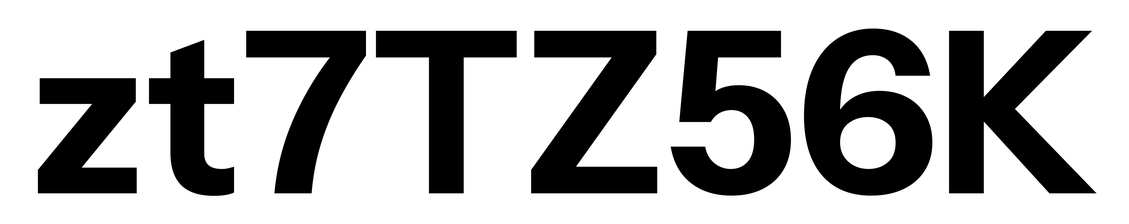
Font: InstrumentSans_Bold